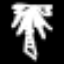
Label: palm tree